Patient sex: M
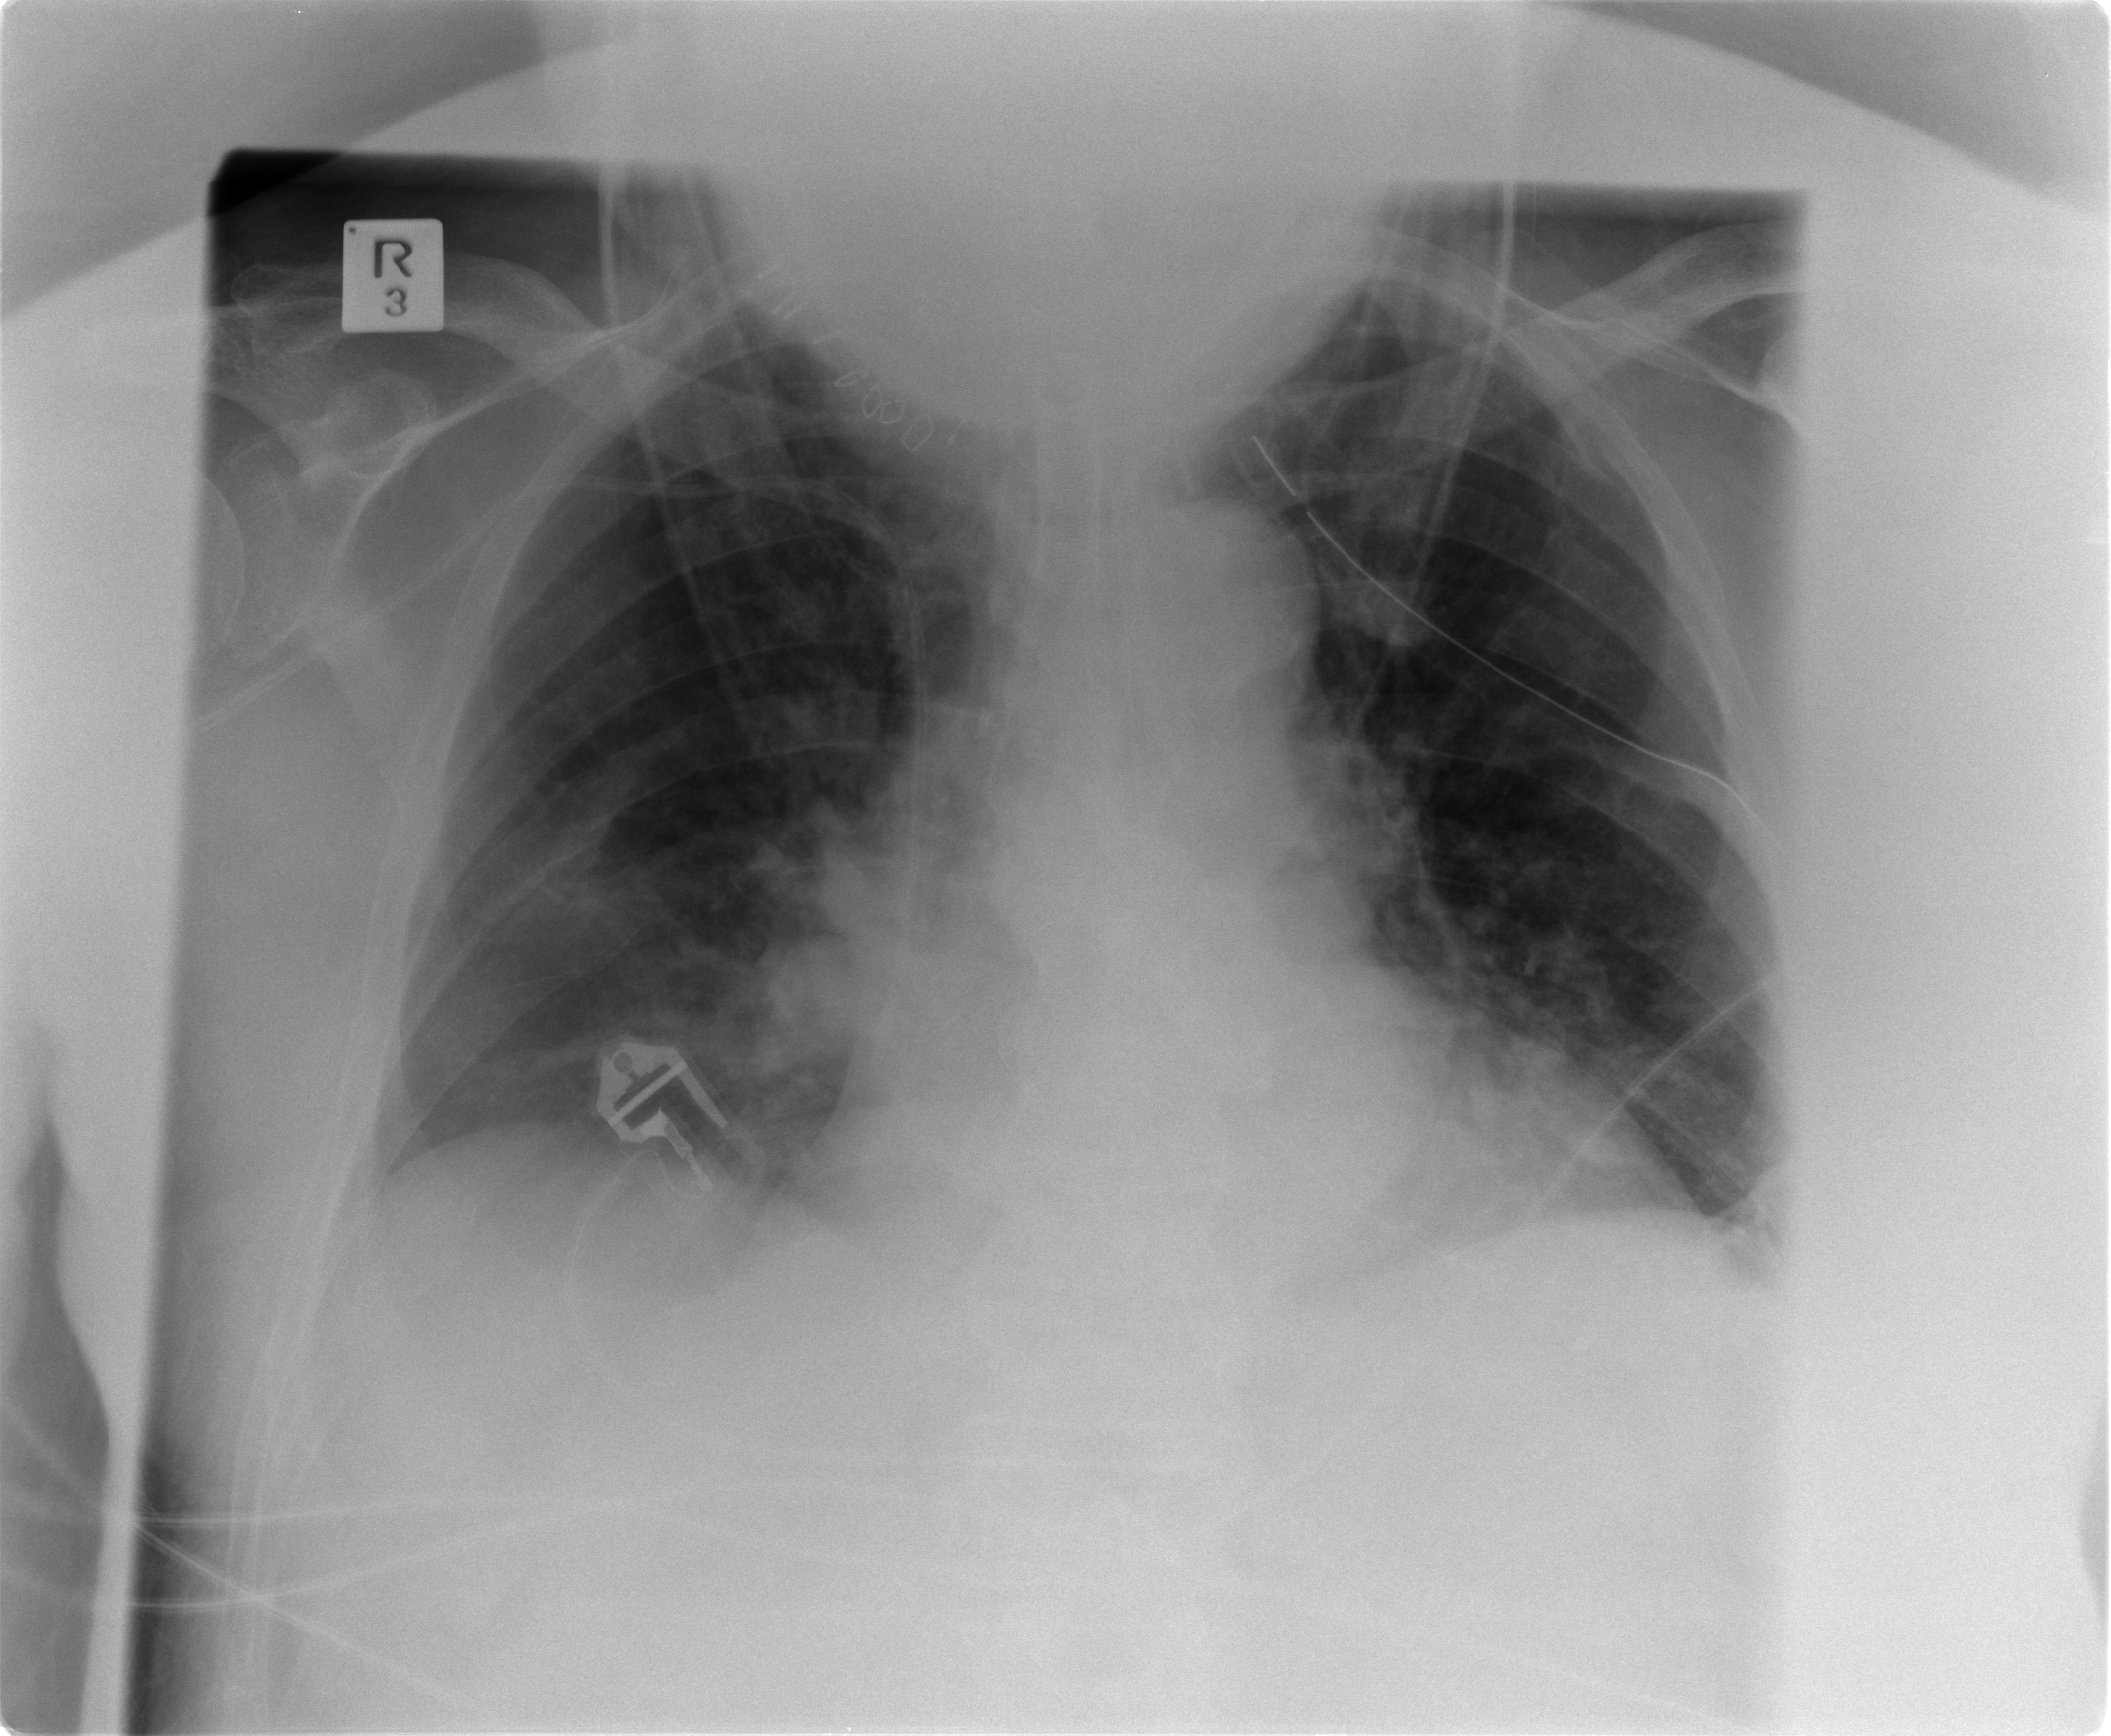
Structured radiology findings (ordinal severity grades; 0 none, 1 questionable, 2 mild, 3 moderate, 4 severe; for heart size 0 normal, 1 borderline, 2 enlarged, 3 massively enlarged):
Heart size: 2
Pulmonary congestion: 1
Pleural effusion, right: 0
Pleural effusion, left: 0
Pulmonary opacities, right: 1
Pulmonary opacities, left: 1
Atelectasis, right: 2
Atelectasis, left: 2